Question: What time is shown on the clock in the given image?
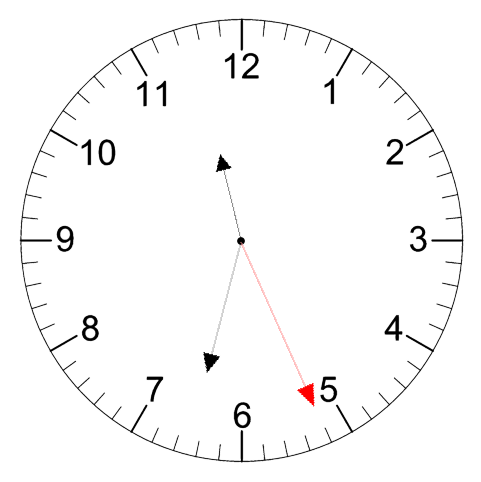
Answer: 11:32:26